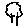
Label: tree